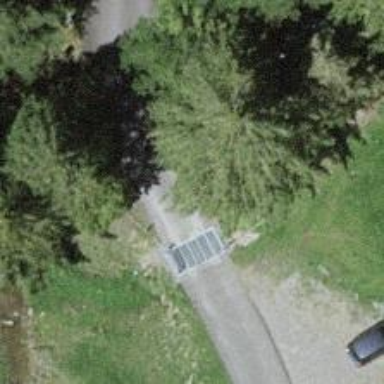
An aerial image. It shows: Cattle grid.